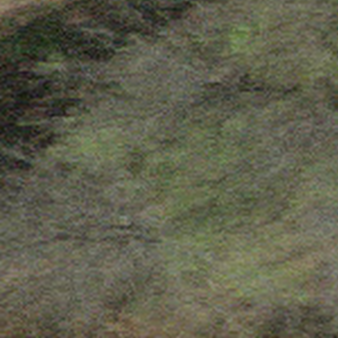
Label: other